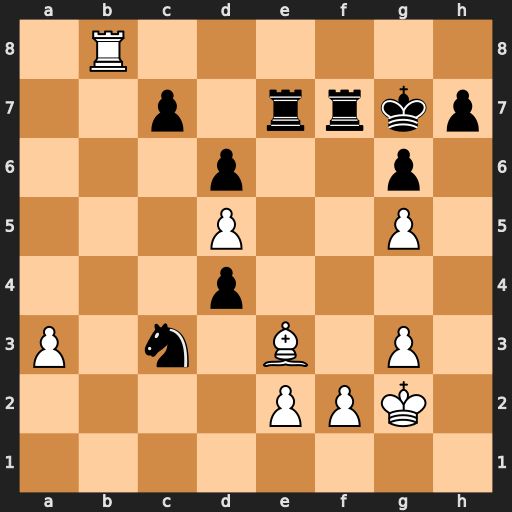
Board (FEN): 1R6/2p1rrkp/3p2p1/3P2P1/3p4/P1n1B1P1/4PPK1/8
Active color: w
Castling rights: -
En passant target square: -
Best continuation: Bxd4+ Re5 Bxc3